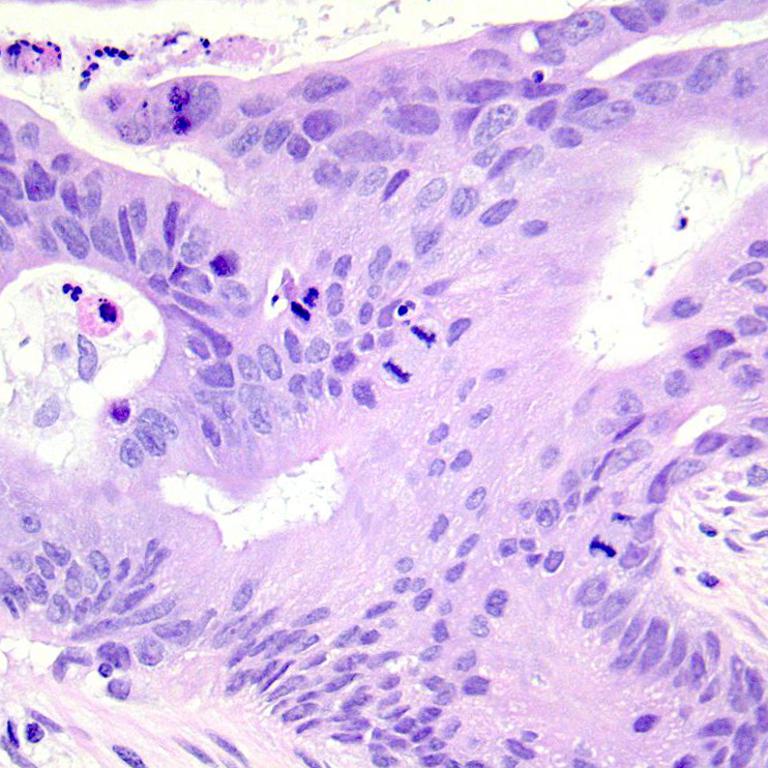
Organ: colon
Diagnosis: adenocarcinomas